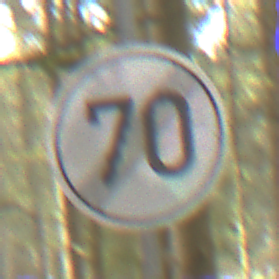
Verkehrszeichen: EndeGeschwindigkeit70
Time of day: MorningAfternoon
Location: Outdoor (Nature)
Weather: Overcast
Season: Winter
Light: Natural